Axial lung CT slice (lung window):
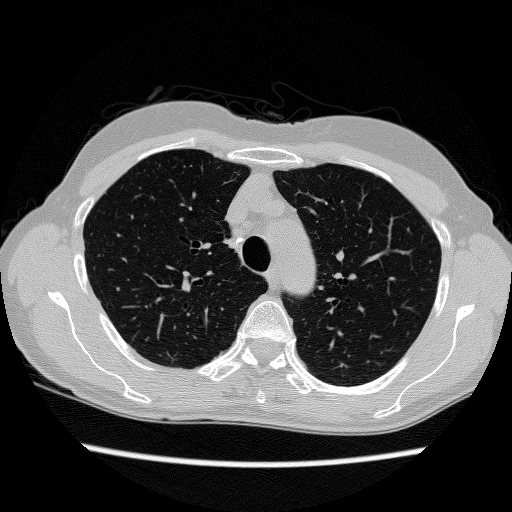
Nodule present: no